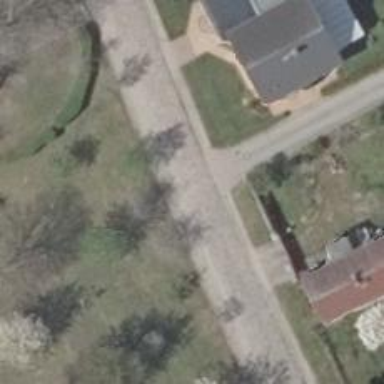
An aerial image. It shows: Residential road.